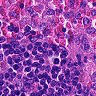
Metastatic tissue present: no